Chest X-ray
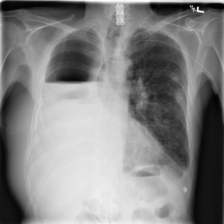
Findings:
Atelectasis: negative
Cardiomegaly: negative
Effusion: positive
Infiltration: positive
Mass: negative
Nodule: negative
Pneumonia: negative
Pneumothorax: negative
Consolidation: negative
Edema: negative
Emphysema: negative
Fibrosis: negative
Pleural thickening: negative
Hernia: negative